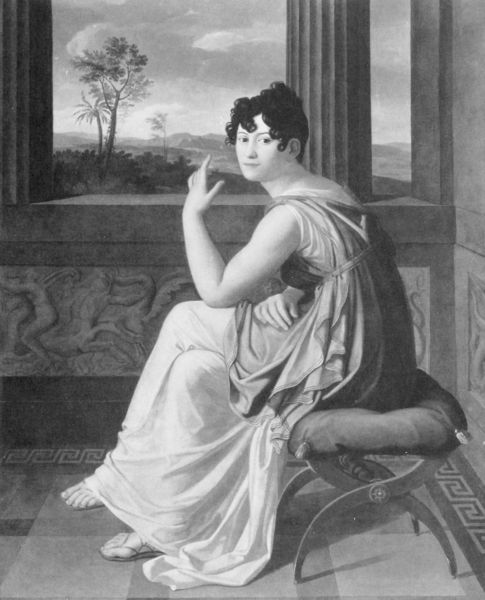
Titel: Gräfin Balk
Künstler: Christian Gottlieb Schick
Institution: Stuttgart, Staatsgalerie
Schlagwörter: baum, fuß, hand, kopf, weiß, bäume, landschaft, sitzen, fenster, finger, frau, grau, kleid, marmor, raum, stuhl, säule, säulen, ausblick, arm, gesicht, boden, gewand, haare, sessel, gebeugt, locken, relief, italien, perspektive, berge, mauer, hocker, schemel, robe, palme, sandalen, loggia, antike, denken, barfuß, antik, griechisch, marmorboden, baum bäume